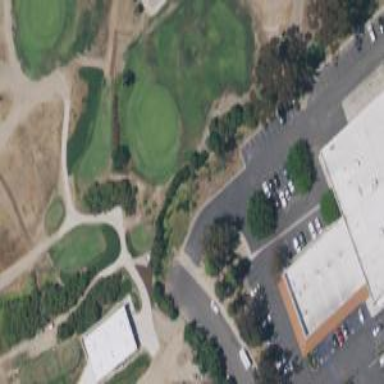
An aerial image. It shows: Rough grassy area used for golf.